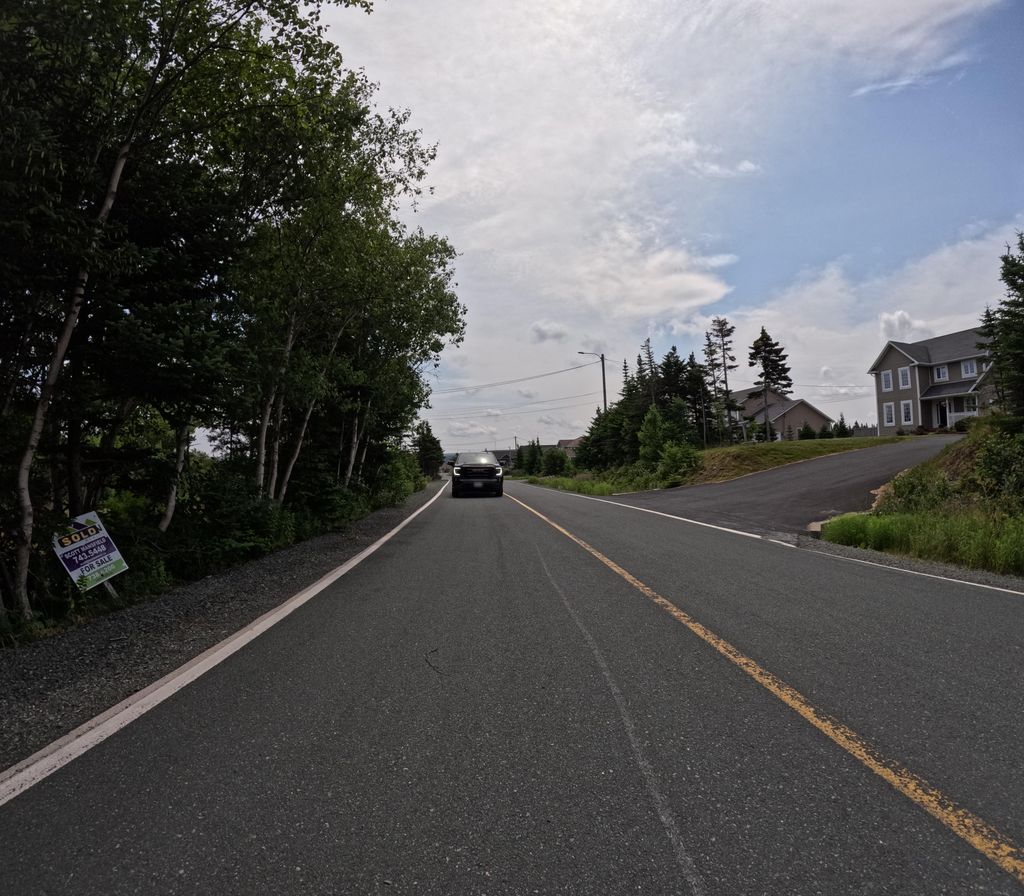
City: st_johns